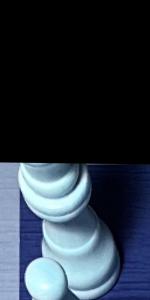
Label: King_White